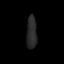
Tissue: skin
Cell type: Fibroblasts
Senescence score: 0.7435
Nuclear area (px): 332
Mean DAPI intensity: 41.006